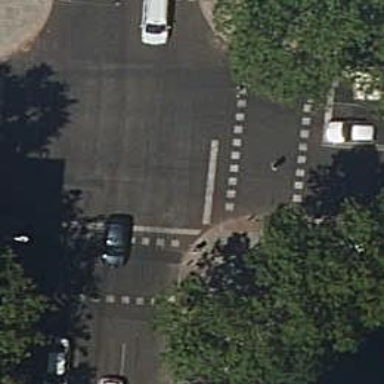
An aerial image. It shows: Road with traffic signals.